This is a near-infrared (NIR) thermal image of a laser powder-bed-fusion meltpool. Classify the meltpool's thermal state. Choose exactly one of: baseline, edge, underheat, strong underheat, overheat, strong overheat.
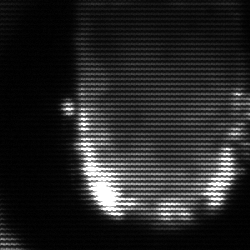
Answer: baseline